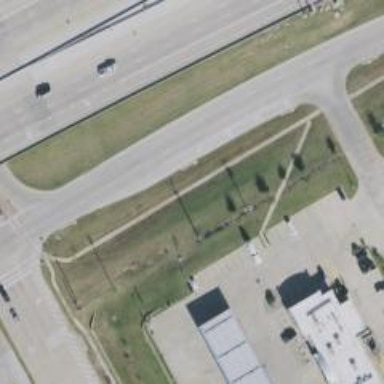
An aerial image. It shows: Secondary road with frontage access.